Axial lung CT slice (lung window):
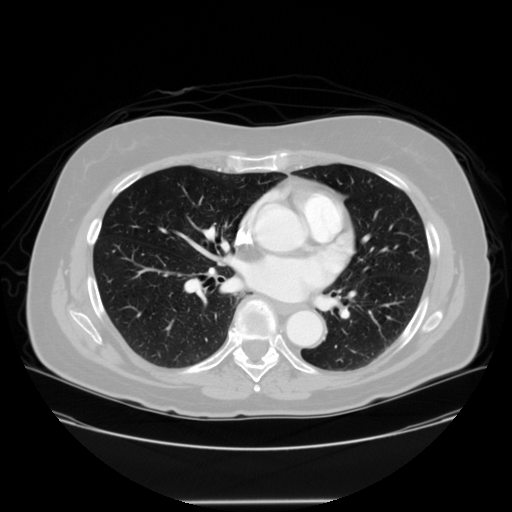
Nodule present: no